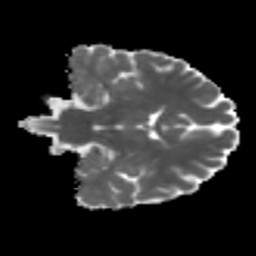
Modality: MD
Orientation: coronal
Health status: ill
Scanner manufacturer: siemens
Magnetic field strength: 3 T
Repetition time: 6.7 s
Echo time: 0.1 s